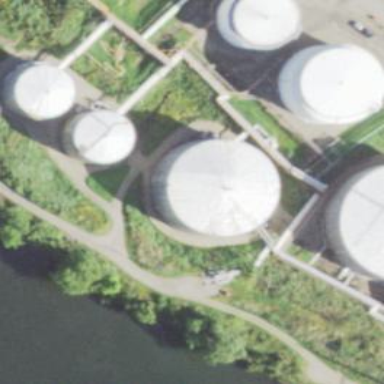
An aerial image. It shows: Storage tank building.